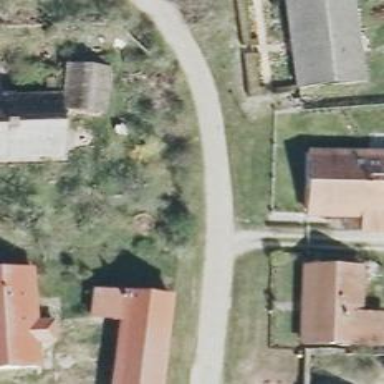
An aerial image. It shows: Residential road.